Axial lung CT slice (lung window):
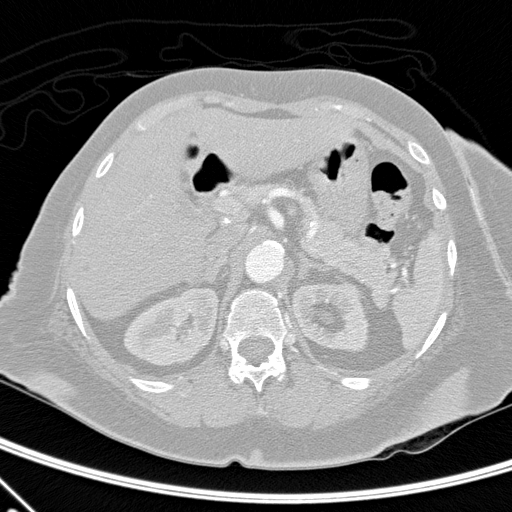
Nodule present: no